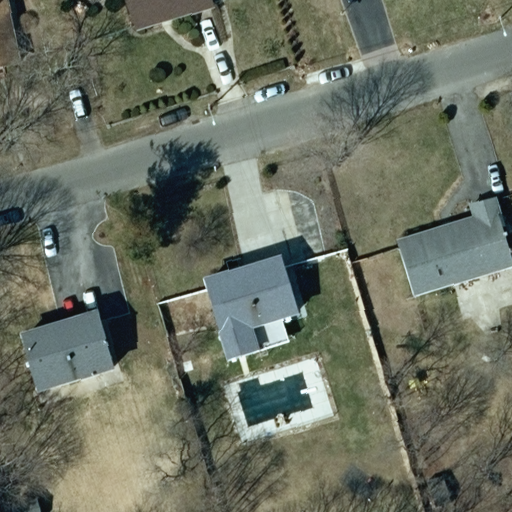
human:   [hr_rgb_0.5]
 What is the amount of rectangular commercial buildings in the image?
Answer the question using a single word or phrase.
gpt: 0

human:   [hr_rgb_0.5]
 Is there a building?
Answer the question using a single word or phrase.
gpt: yes

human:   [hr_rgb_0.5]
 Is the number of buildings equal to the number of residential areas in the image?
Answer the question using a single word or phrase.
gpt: no

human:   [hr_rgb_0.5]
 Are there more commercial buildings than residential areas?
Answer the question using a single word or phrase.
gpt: no

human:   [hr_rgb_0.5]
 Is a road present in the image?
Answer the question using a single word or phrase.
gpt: yes

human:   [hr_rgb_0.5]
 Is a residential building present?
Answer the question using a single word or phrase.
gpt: yes

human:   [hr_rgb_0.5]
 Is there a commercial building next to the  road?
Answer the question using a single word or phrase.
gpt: no

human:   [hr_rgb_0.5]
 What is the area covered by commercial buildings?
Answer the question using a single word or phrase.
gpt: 0m2

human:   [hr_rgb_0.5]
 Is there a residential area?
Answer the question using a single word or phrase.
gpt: yes

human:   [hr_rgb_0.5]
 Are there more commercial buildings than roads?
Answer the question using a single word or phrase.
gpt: no

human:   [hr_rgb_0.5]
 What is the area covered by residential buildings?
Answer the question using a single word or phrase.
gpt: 588m2

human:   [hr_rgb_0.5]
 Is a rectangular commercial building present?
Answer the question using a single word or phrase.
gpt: no

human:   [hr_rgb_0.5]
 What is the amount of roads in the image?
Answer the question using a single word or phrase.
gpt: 1

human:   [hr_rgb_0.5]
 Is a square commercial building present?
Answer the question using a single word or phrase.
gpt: no

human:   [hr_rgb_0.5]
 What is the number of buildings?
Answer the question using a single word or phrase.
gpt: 5

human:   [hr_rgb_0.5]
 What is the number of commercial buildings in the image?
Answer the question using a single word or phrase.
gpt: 0

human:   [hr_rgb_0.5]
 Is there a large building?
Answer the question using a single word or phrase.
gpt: no

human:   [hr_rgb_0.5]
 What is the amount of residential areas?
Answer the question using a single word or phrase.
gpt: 1

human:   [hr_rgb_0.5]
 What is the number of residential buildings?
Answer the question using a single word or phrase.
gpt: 5

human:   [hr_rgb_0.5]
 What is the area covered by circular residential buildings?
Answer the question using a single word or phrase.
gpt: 0m2

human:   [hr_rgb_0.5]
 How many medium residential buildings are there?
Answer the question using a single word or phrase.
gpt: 3

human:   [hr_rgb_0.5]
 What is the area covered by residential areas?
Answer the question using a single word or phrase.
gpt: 10621m2

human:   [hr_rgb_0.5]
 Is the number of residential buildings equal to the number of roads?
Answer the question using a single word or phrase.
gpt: no

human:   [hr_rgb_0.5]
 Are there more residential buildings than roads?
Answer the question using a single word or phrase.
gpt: yes

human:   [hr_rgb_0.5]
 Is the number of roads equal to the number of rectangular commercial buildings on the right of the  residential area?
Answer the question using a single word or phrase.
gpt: no

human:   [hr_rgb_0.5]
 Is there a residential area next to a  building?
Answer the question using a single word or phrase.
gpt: yes

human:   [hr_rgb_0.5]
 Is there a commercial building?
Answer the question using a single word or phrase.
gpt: no

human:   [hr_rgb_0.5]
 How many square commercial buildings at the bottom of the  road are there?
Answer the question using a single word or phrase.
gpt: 0

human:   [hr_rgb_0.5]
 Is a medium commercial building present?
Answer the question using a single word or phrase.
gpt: no

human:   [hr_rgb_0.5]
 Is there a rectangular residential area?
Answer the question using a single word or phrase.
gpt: yes

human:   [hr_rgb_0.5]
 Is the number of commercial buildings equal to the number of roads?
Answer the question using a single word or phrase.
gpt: no

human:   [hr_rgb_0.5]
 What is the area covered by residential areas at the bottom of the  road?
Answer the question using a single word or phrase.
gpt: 0m2

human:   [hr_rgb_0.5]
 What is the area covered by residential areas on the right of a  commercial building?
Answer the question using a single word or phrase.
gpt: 0m2

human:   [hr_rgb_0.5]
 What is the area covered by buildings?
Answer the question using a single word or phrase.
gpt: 588m2

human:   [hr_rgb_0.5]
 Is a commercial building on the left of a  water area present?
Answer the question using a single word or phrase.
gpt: no

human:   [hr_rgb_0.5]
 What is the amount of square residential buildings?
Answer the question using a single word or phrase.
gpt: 0

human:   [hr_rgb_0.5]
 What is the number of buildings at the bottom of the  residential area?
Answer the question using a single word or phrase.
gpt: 5

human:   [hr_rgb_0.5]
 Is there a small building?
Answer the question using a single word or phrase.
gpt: yes

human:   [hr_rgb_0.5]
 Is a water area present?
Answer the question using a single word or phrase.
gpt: no

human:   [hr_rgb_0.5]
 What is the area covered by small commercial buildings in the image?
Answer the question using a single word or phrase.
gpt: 0m2

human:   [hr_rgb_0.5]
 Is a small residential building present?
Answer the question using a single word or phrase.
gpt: yes

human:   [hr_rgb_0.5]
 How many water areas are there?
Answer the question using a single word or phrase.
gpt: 0

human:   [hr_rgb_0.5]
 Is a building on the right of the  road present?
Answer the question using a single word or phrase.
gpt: yes

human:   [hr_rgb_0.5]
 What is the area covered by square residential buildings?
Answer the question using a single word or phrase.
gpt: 0m2

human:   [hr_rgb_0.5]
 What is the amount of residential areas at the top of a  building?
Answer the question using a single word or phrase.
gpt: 1

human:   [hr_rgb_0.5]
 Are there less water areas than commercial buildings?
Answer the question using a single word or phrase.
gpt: no

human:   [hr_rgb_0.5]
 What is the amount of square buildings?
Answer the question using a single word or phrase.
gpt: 0

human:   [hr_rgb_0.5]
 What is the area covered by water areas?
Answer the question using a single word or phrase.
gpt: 0m2

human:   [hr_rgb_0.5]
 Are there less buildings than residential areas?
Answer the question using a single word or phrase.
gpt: no

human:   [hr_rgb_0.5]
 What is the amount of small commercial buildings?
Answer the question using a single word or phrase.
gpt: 0

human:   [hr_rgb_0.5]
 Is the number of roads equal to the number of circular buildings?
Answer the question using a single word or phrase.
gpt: no

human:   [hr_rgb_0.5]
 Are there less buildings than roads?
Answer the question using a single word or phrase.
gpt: no

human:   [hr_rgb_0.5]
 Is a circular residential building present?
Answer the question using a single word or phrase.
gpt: no

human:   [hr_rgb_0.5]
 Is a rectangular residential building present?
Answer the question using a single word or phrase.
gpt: yes

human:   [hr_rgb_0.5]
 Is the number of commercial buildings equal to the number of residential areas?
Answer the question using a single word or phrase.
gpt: no

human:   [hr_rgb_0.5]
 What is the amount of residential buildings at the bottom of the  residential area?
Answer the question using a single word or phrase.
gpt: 5

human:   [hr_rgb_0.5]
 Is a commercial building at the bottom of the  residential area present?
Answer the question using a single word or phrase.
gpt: no

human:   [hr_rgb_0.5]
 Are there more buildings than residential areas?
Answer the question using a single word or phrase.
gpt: yes

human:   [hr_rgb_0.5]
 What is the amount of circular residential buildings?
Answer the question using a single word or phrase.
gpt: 0

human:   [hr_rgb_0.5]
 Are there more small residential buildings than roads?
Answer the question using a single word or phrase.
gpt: yes

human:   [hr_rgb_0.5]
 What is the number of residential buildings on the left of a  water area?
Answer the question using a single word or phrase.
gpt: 0

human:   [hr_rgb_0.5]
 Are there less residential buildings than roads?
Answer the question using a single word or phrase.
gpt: no

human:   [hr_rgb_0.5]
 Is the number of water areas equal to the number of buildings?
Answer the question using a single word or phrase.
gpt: no

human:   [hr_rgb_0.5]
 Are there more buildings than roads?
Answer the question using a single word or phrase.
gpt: yes